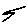
Label: zigzag